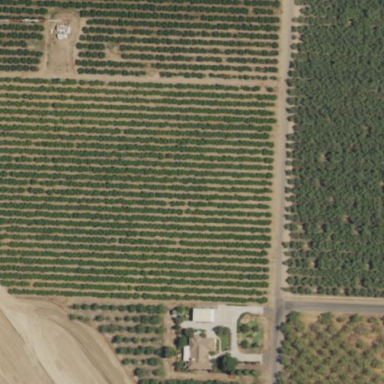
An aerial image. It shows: Orchard.